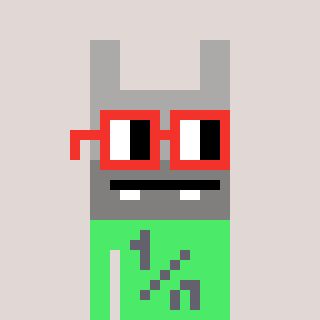
a pixel art character with square red glasses, a rabbit-shaped head and a teal-colored body on a warm background